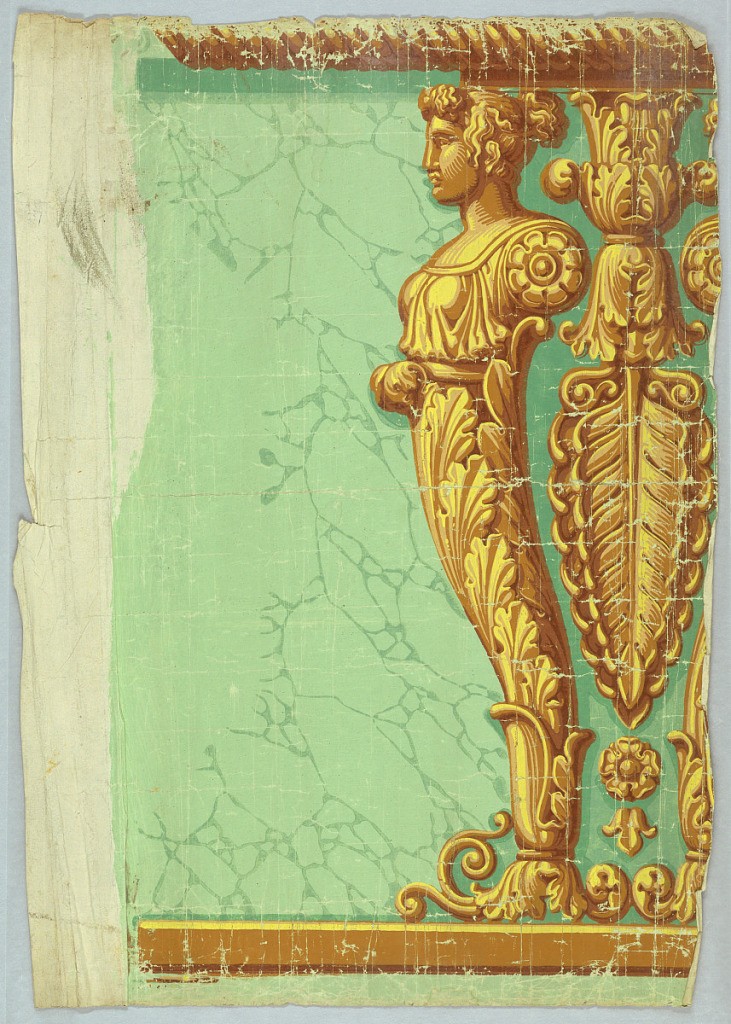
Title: Frieze
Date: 1800–1820
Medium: Block-printed paper
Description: Half figure with a female head and torso, morphing into an acanthus foliate base. Directly behind this figure is a pendant ancanthus anthemion, followed by what appears to be another half figure, a mirror image of the prior.  which is the mirror image. These three elements form a pilaster supporting a narrow capital and cable molding. The ground is printed in imitation of geen stone.